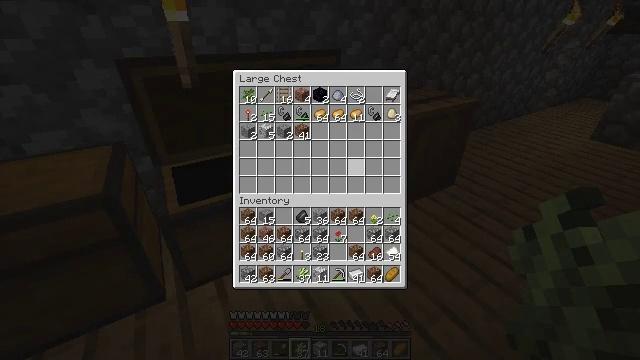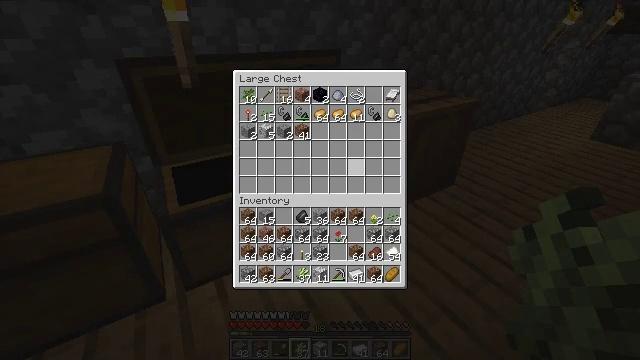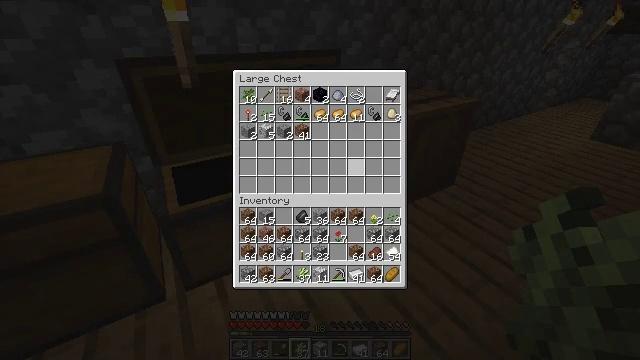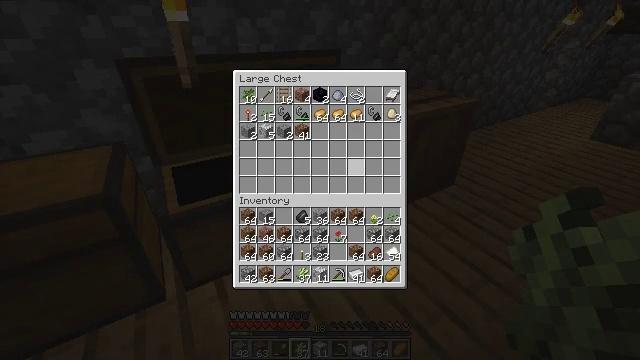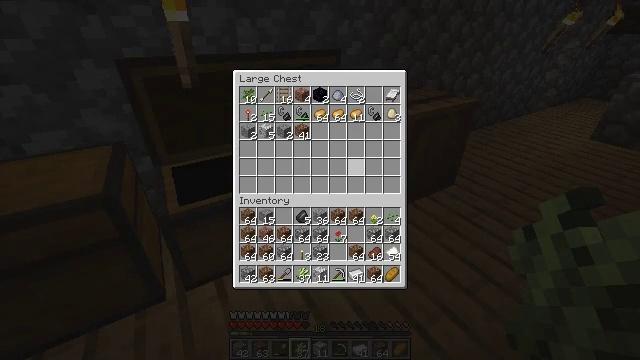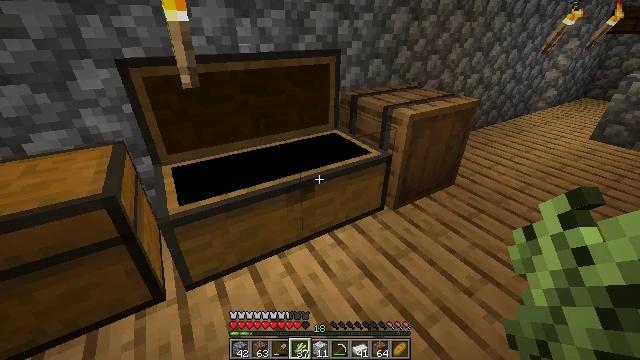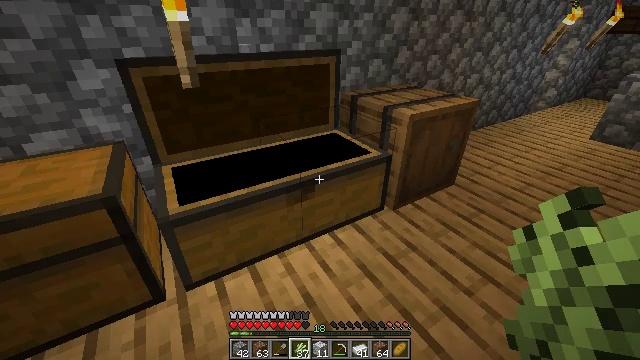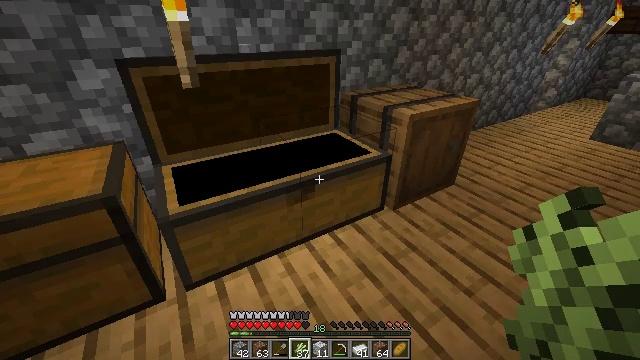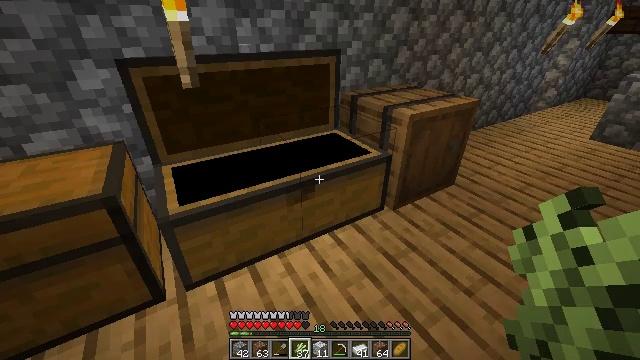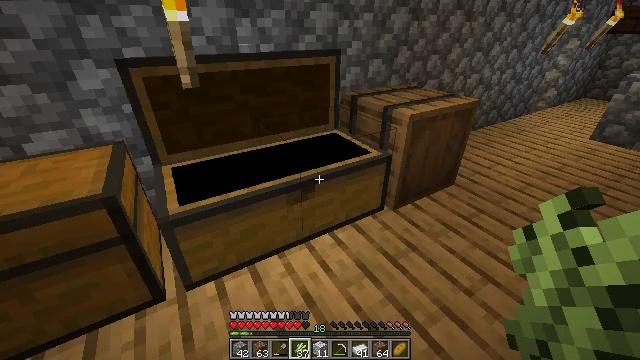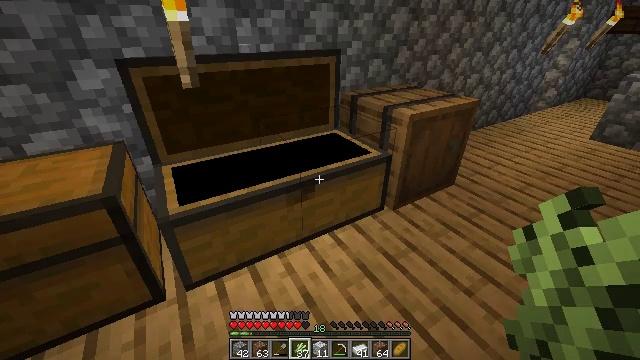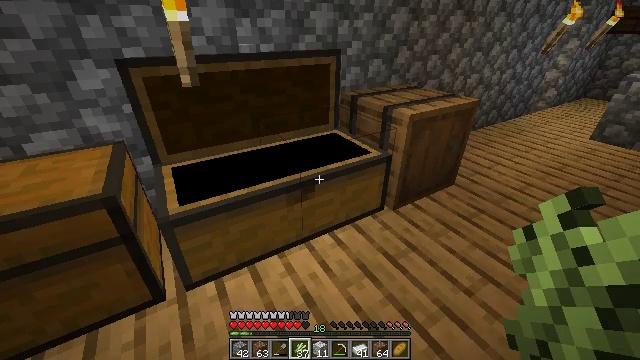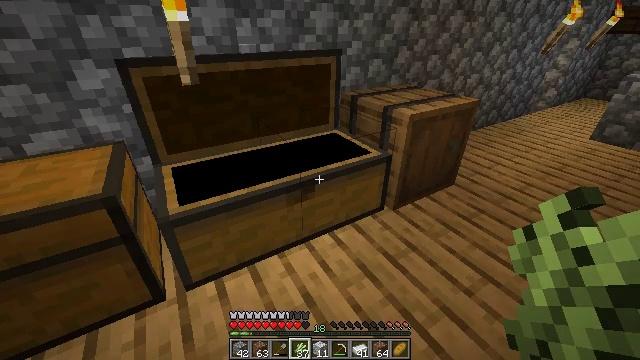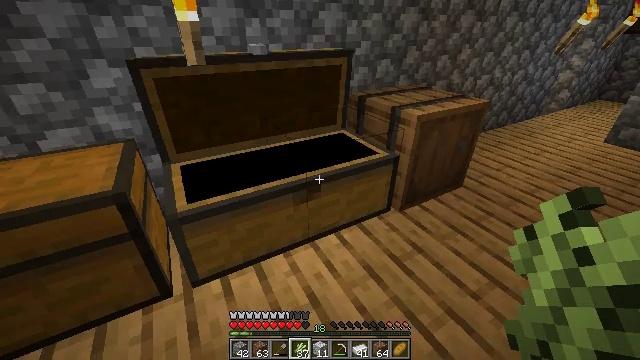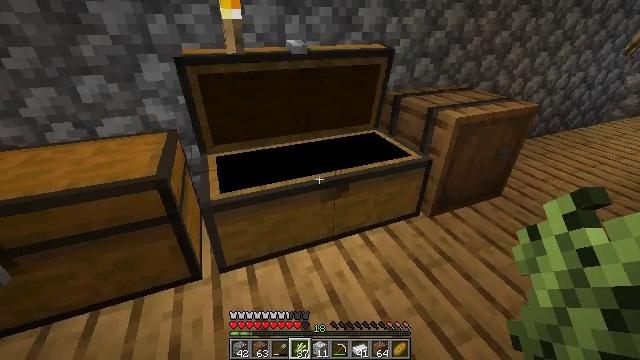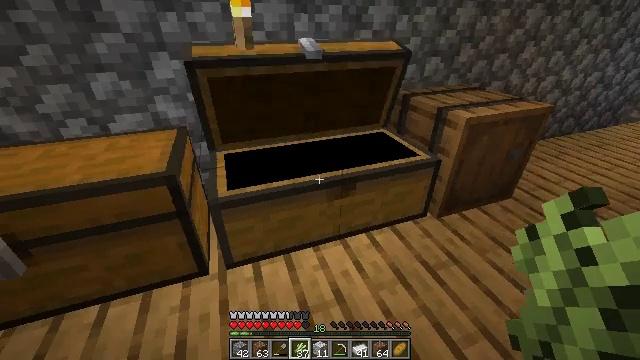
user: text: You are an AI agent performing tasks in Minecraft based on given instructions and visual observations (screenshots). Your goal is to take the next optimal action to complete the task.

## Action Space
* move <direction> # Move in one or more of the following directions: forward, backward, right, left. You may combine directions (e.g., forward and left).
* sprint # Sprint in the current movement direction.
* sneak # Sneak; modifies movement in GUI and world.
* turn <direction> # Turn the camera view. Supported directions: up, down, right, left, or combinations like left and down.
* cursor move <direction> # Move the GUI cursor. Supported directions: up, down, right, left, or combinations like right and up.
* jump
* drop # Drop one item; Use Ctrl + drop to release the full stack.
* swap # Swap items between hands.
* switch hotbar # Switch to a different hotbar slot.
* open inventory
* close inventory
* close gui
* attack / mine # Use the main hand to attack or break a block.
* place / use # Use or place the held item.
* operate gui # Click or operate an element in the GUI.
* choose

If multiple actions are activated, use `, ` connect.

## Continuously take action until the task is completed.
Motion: motion action
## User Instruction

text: Use the crafting table to craft polished granite.
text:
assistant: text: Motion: no_op
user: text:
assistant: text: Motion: no_op
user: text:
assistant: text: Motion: no_op
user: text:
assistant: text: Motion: no_op
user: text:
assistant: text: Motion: no_op
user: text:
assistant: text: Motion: close gui
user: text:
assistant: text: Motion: no_op
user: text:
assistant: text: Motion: no_op
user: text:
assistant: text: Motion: no_op
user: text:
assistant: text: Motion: no_op
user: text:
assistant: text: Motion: no_op
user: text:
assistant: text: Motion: no_op
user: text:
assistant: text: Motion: turn left
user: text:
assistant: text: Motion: turn left
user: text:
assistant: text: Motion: turn left, use / place
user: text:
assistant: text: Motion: use / place
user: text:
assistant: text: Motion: use / place
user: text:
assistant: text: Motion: no_op
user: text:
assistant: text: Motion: no_op
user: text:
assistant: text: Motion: open gui
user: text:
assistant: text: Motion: no_op
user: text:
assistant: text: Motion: no_op
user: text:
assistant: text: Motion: no_op
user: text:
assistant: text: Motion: no_op
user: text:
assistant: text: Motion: no_op
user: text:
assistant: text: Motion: no_op
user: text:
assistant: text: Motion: no_op
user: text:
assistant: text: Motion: no_op
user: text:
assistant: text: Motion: cursor move right
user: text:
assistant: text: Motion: cursor move right